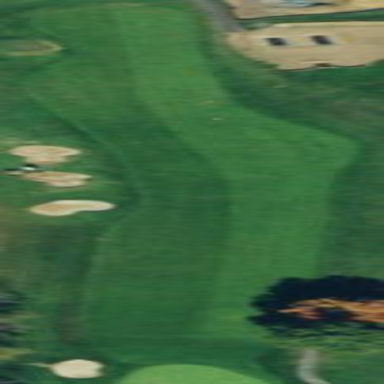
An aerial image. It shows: Golf fairway surrounded by grass.